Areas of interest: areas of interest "Golf Course"
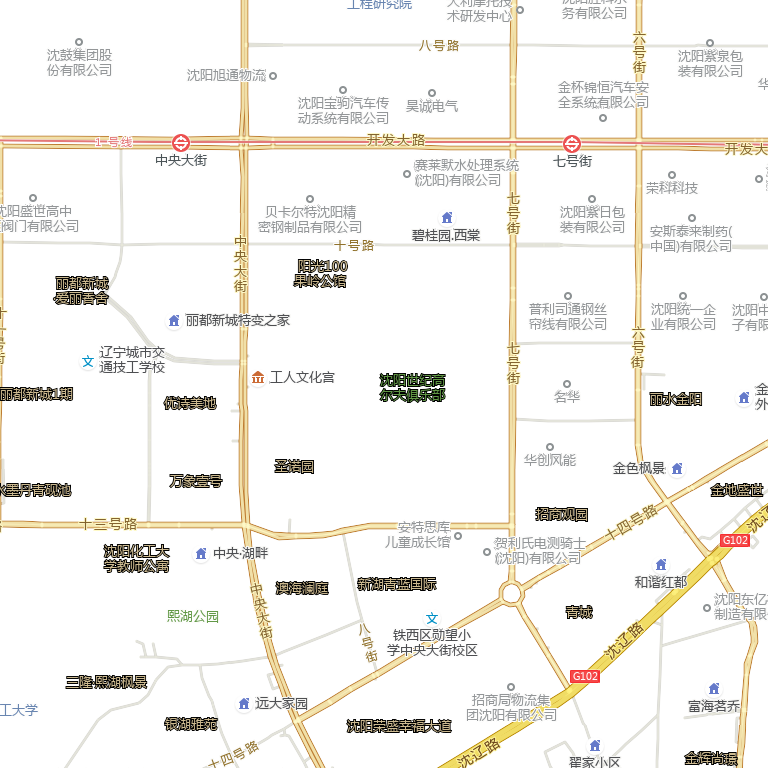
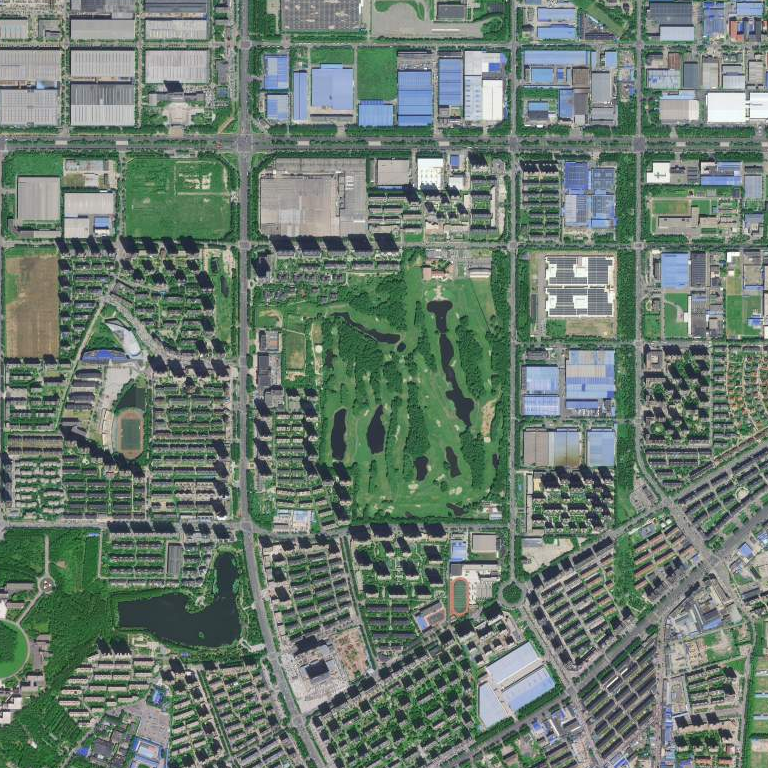